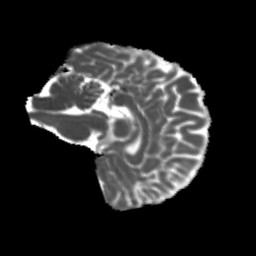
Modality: MD
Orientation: sagittal
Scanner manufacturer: siemens
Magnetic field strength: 3 T
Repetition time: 4 s
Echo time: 0.0594 s